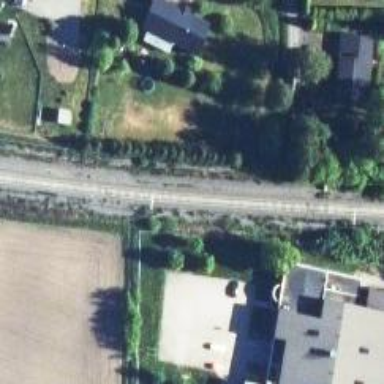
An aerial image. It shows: Railway with continuous electrified contact lines.